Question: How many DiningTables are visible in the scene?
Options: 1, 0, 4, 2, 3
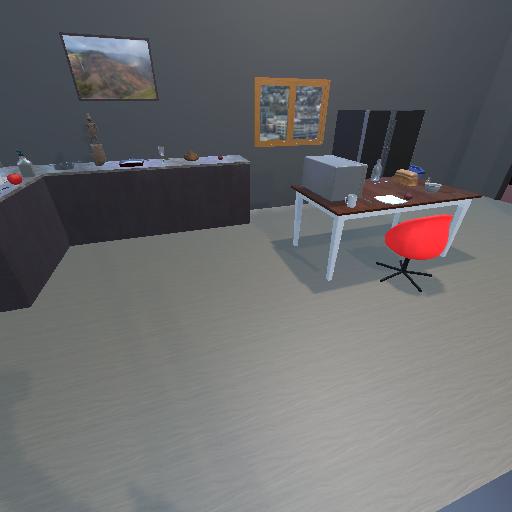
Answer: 1